К ящику с двумя клеммами подключили: амперметр, резистор сопротивлением $m=4~Ом$ и источник постоянного напряжения $U_{1}=5~В$ (см. рисунок).  Амперметр показал силу тока $I_{1}=1~А$. Когда вместо источника напряжения $U_{1}$ включили другой источник напряжения $U_{2}=20~В$, амперметр показал силу тока $I_{2}=2~А$.
Что находится внутри ящика?
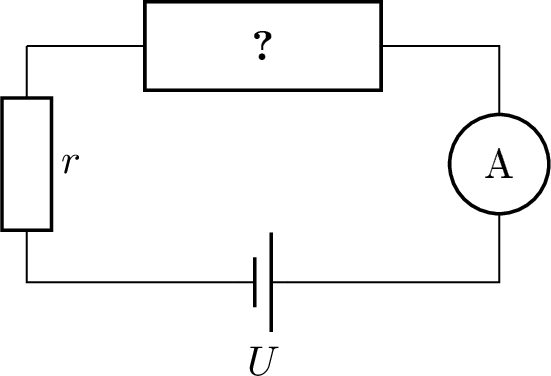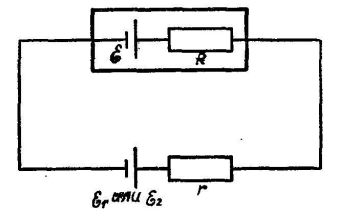
Темы:
T, Электричество, Цепи, Всероссийские, Цепь с резистором, Черный ящик, Амперметр